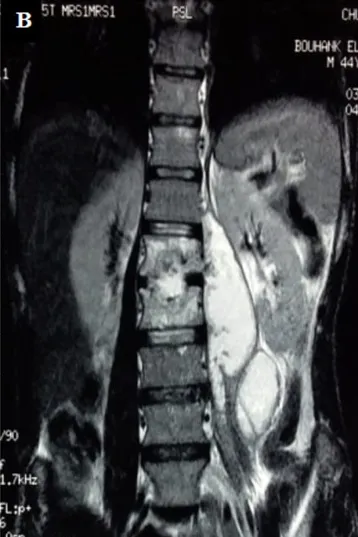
Coronal views, showing spondylodiscitis L1L2 with a significantly increased size of the left psoas abscess.
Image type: radiology (mri)